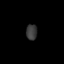
Tissue: lung
Cell type: Epithelial cells
Senescence score: 0.559
Nuclear area (px): 168
Mean DAPI intensity: 57.792